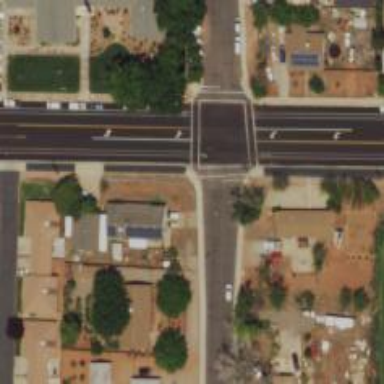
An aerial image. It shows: Uncontrolled road crossing with marked lines.